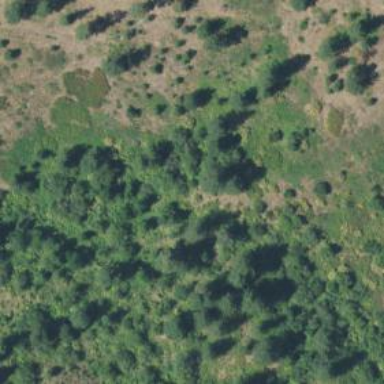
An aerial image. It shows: Area covered in scrub vegetation.